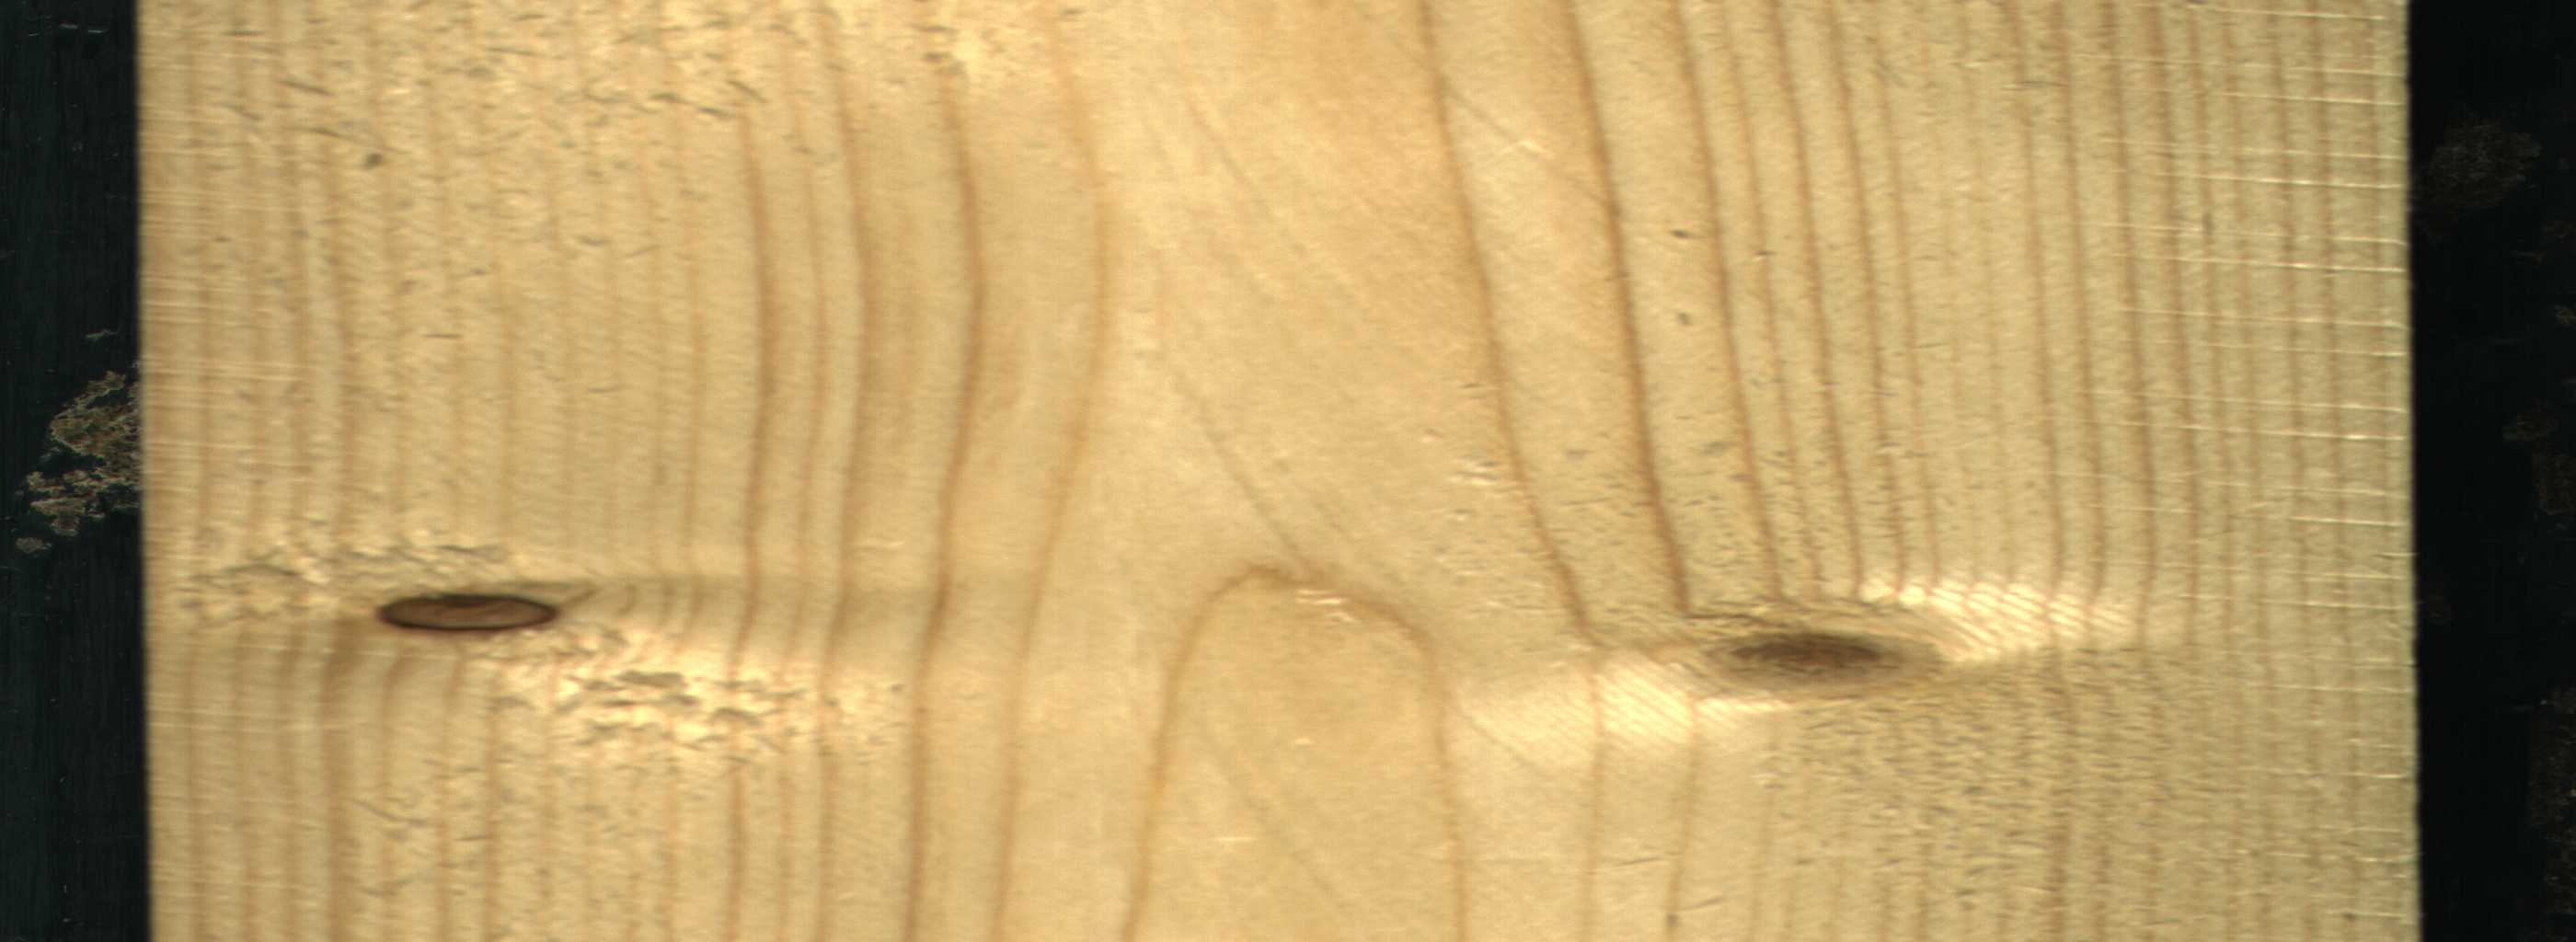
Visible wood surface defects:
Dead_Knot
Live_Knot